Field crop: maize
Growth stage: 1
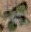
Species: chenopodium